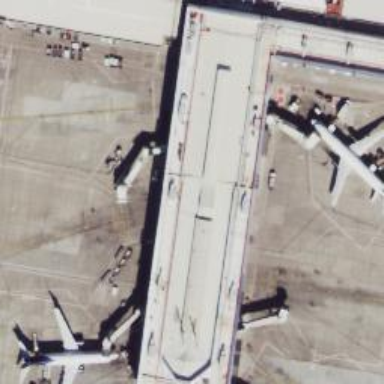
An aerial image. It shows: Terminal at the airport.